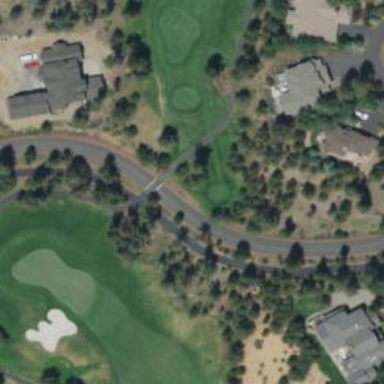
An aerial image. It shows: Asphalt service road used as golf cart path.